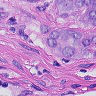
Metastatic tissue present: yes